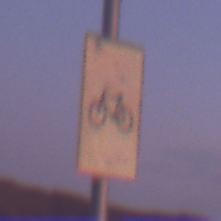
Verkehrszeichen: RadverkehrOhnePfeilsymbol
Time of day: Dawn
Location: Outdoor (Nature)
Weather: PartlyCloudy
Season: NotSpecified
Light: Natural